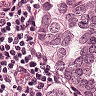
Metastatic tissue present: yes